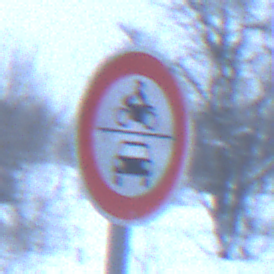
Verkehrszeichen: VerbotKraftfahrzeuge
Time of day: Midday
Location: Outdoor (Nature)
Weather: Overcast
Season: Winter
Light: Natural